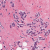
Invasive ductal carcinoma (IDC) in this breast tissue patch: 1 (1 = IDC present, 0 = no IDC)